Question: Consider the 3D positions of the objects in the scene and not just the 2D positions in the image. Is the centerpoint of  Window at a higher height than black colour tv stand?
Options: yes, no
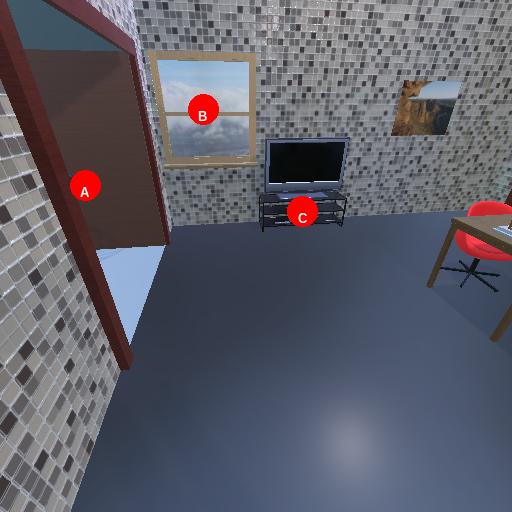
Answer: yes